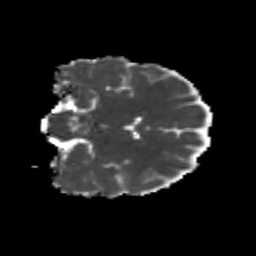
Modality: MD
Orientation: coronal
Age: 25
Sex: female
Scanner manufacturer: siemens
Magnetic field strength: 3 T
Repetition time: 3.5 s
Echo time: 0.104 s